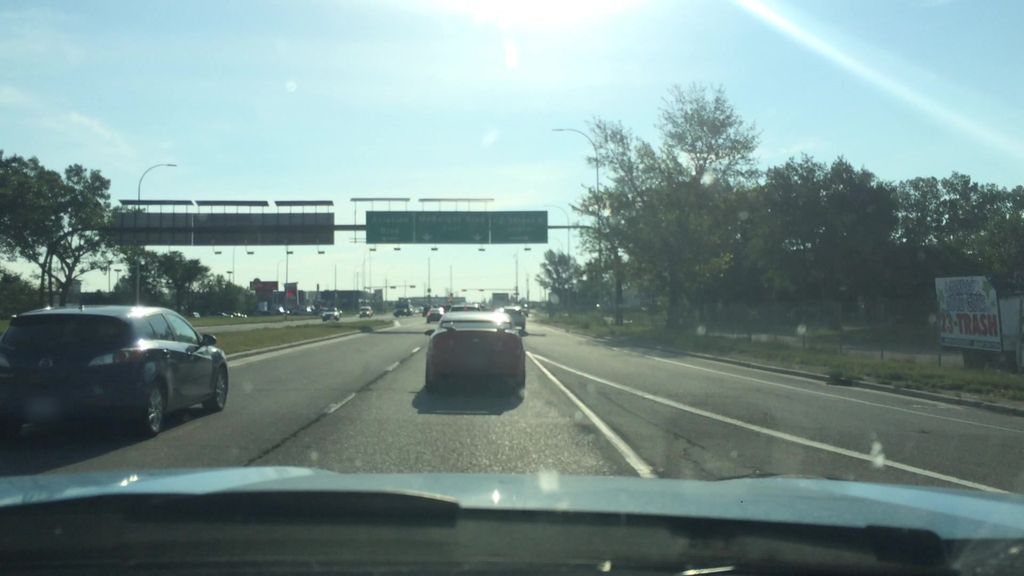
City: calgary